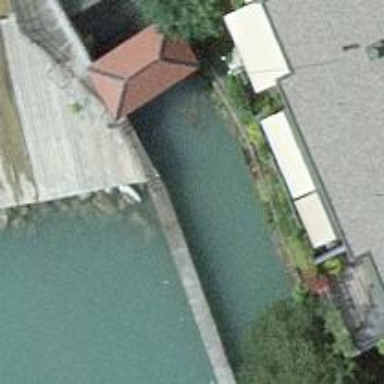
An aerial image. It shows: Retaining wall.